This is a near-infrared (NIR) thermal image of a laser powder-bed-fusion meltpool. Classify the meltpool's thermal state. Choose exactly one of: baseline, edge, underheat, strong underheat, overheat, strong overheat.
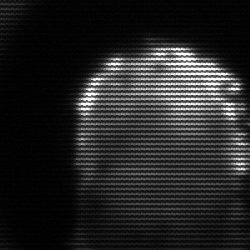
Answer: baseline